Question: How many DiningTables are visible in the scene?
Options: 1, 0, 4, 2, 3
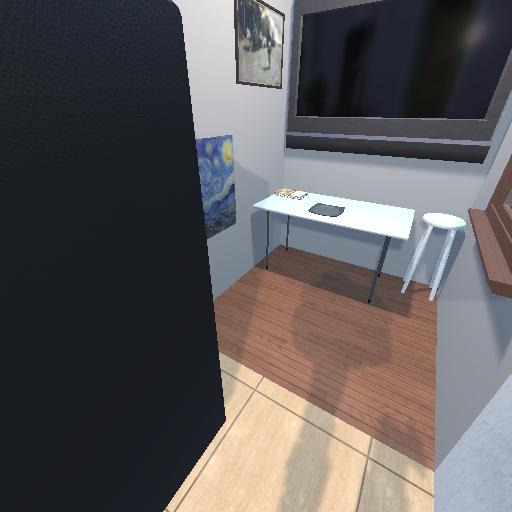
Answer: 1